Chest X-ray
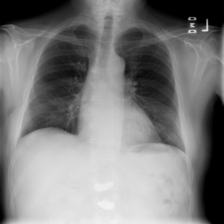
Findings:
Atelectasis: negative
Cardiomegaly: negative
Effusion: negative
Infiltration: negative
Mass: negative
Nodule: negative
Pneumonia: negative
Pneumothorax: negative
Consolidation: negative
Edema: negative
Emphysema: negative
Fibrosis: negative
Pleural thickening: negative
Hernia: negative